Question: I am very new in TYPO3 (I came from Joomla and WordPress) and I am having difficulties in understanding how templates are handled in TYPO3 (it seems to me that the situation is more complex in TYPO3 than it is in Joomla and in WordPress).
I have installed and I am testing this version of TYPO3
In Joomla and in WordPress a template simply is an HTML structure (which are marked in the various areas of the page where the CMS modules will be placed) and the related CSS settings.
In TYPO3 it seems to me that the situation is very different or am I wrong?
At this moment I am reading this section of the official documentation that references the default template of the TYPO3 Introduction Package: <URL>
The difference between and of a website created using a CMS is pretty clear to me (this is not different from any others CMS like Joomla or WP)
: is something that is dynamically created by the CMS (executing some queries) as a menu (it look into a DB table and then a script renders the menu on the page)
: is something that is fixed as the title of the website or a background image
Until now I think that it is pretty clear for me but I have many doubts when the documentation speaks about the as a way to implement the previous principle.
Here: <URL>
it says that:
> This is a control element that instructs TYPO3 how to handle a certain
branch of the page tree.
In particular with this image it shows how to modify these template records for the (Introduction Package is also the name of the template provided with this package or what?):

Then on this section on the documentation it says:
> If you edit the template "Introduction Package" you will see that most
fields are empty. For each website you need a TypoScript template on
the ROOT level, in this case that is the "Introduction Package"
template. The TypoScript configuration of a website can be quite long
therefore it is possible to make many small TypoScript templates that
get included in the main template. For better maintenance, all
TypoScript of the Introduction Package has been put into the folder
'Typoscript Templates'. The only thing the "Introduction Package"
template does is to include the "ROOT" template that in turn includes
other templates.
And this is totaly obscure for me: I have understood that TypoScript is a configuration language that can be used to configure the frontend (so I think that I can use it to configure how my page will appear) but I can't understand the following assertions:
1. What does this mean: For each website you need a TypoScript template on the ROOT level, in this case that is the "Introduction Package" template ? I have installed TYPO3 Introduction Package and I have only a web site !!! What is the ROOT level of the website? Is it the Welcome to TYPO3 node in the List section Tree? So in pracatice I am assigning a specific template to the root of a website and this is used in all subnodes (all the pages as Home, About TYPO3, Features, etc)?
2. What does it mean when it says: For better maintenance, all TypoScript of the Introduction Package has been put into the folder 'Typoscript Templates'. Where is this folder? I don't have it.
3. What does it mean when it says: The only thing the "Introduction Package" template does is to include the "ROOT" template that in turn includes other templates.?
Tnx so much
Andrea
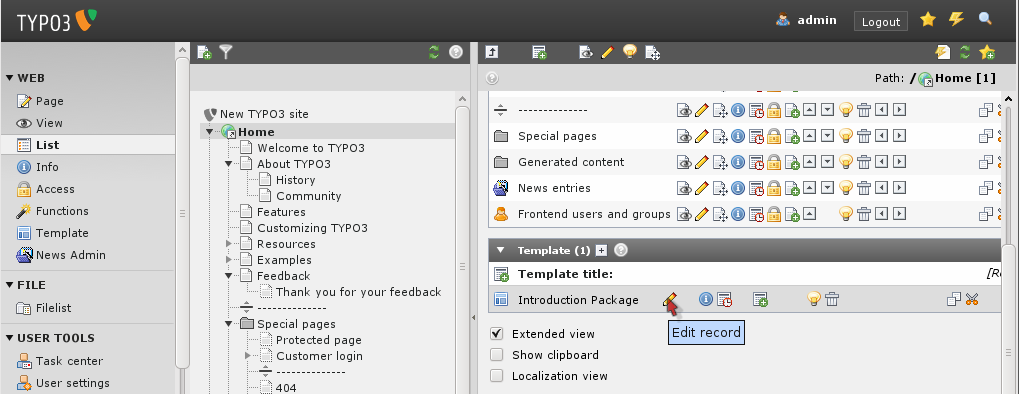
Answer: The root level of your website is the page called 'Home'. It also has the globe instead of a normal page icon, because the flag 'Use as root page' is set in the page properties under 'behavior'.
When you access a page in TYPO3 CMS, then it will walk up the rootline until it finds a 'root' page with a template record. In this case, it is indeed a record called 'Introduction Package', but what is more important, is that this is a record of the type 'template'.
OK, so far we have found a template for your request. Now 'TypoScript' comes into play. On a normal request, the template engine will search for an object named 'page' which is (usually) of the type 'PAGE'. Thus the most simple template is:
'''
page = PAGE
page.10 = TEXT
page.10.value = <h1>Hello World</h1>
'''
Which just prints 'Hello World' on your website.
What happens next depends on your template approach chosen (marker base, automaketemple+marker, templavoila, fluid, fedext, ...). That means that TYPO3 CMS does not just have one template approach (or one kind of template), but is extensible and very flexible, as you can combine them.
In the 'Introduction Package' uses the 'automaketemplate+markers' approach. This includes a ready HTML template, automatically creates blocks based on certain rules and then replaces those blocks with dynamic content.
OK, where do you find the configuration for this?
The actual template file is 'fileadmin/default/templates/introduction_package_site_structure_template.html'.
The 'TypoScript' configuration is in 'fileadmin/default/TypoScript'. There you can find a file called 'setup.ts'. It includes all other 'TypoScript' files. There are various folders, e.g. 'menu' for the menu definition, 'block' for the dynamic blocks, etc.
The configuration of 'automaeketemplate' is in 'Extension/AutomakeTemplate/setup.ts'.
The sections defined with the help of 'automaketemplate' are replaced in 'Page/setup.ts'.
The full 'TypoScript' defines a tree structure of objects with their configuration. You can view the full template with either the 'Template Analyzer' or the 'TypoScript Object Browser' which you find in the 'template tools' in the dropdown select box on top of the module.
The separation of the 'TypoScript' into several files is done by the purpose of the configuration inside the files. This is meant for easy maintenance and not for easy learning. You can always use the 'Template Analyzer' to see the full template that is generated out of the fragments and the 'TS Object Browser' to see what kind of configuration tree this results in.
This might sound a bit difficult at first, especially compared to the primitive template systems of other products, however it gives you great possibilities that are yet easy to maintain, even if you do major updates.